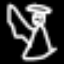
Label: angel